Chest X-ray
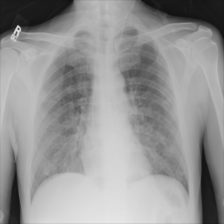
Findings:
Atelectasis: negative
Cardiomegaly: negative
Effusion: negative
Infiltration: positive
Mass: negative
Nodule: negative
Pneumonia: negative
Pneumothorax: negative
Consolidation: negative
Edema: negative
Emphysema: negative
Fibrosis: negative
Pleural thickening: negative
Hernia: negative